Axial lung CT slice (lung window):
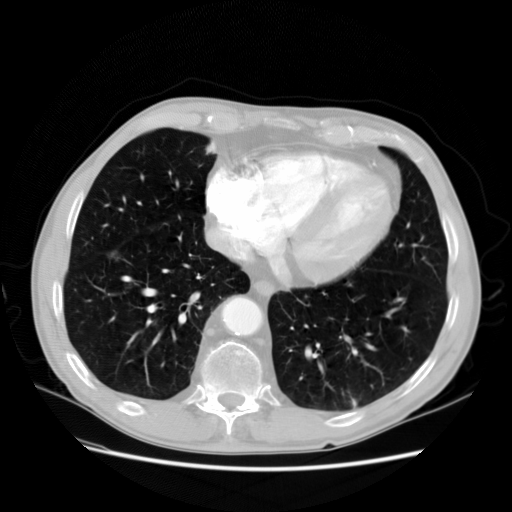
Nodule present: no